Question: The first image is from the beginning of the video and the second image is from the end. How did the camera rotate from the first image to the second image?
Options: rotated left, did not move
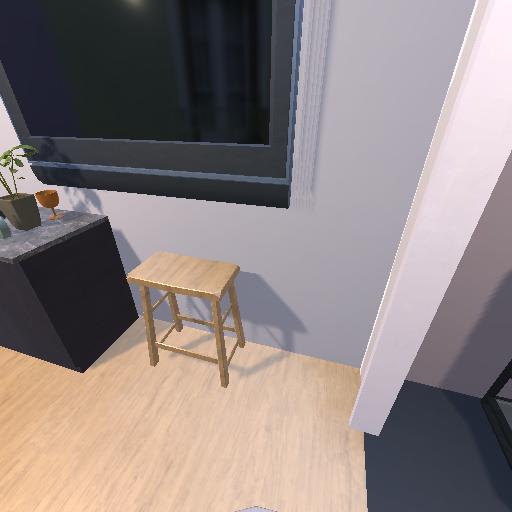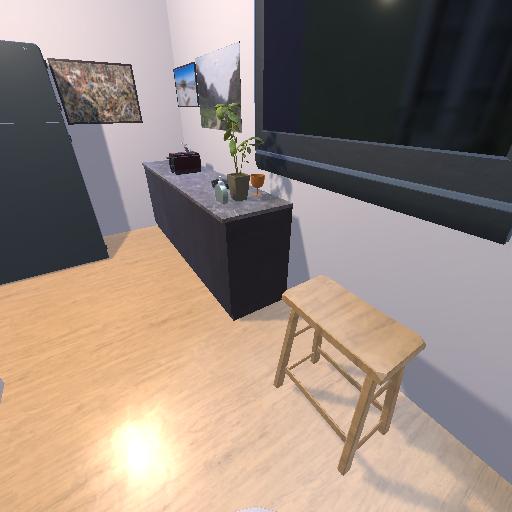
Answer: rotated left